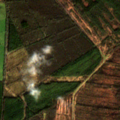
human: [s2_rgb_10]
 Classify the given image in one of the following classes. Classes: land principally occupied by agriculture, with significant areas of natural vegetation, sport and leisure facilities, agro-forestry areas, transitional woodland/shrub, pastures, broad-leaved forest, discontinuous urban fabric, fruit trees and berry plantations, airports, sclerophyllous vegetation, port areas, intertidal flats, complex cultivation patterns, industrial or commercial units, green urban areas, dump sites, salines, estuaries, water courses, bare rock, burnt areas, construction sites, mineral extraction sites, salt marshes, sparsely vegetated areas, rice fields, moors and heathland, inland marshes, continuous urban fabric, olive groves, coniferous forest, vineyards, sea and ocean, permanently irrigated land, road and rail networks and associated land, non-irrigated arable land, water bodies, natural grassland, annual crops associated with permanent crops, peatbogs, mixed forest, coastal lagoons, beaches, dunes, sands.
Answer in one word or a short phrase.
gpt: pastures, broad-leaved forest, coniferous forest, mixed forest, transitional woodland/shrub, peatbogs